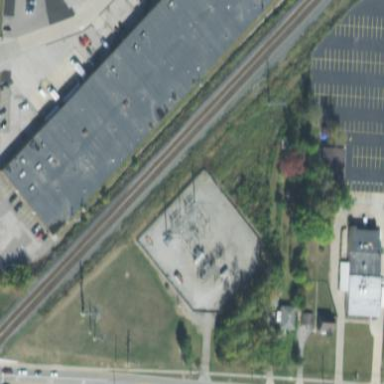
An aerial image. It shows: Outdoor power substation surrounded by fence. The substation operates at the distribution level.